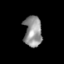
Tissue: skin
Cell type: Epithelial cells
Senescence score: 0.8427
Nuclear area (px): 542
Mean DAPI intensity: 145.727